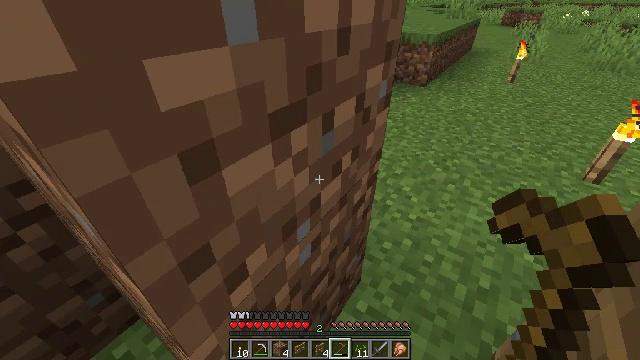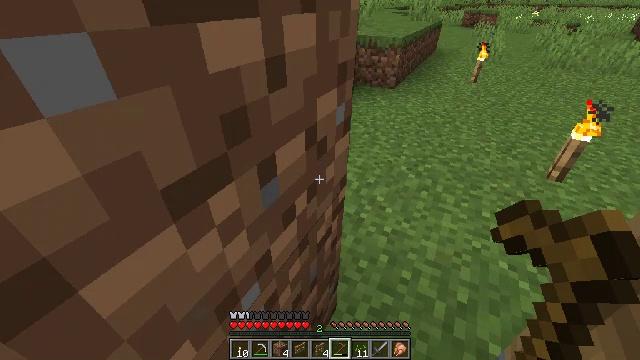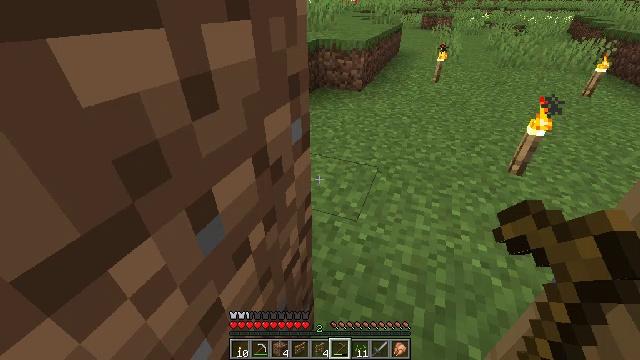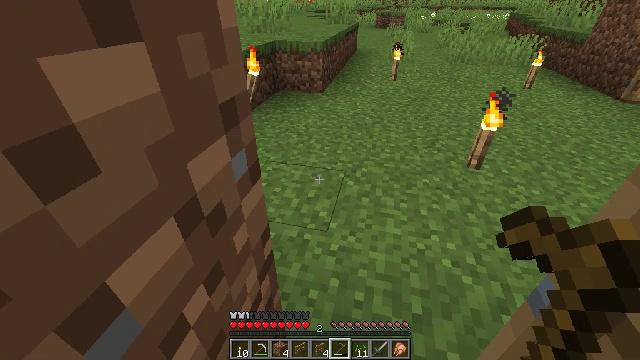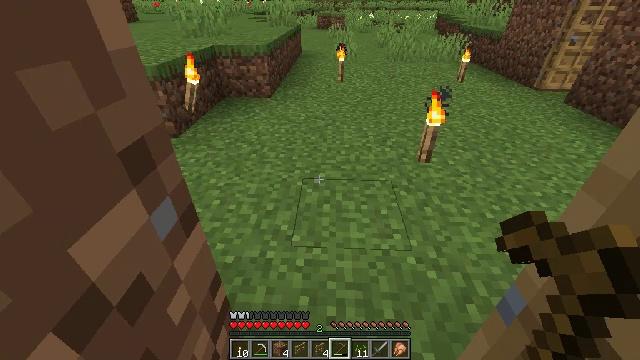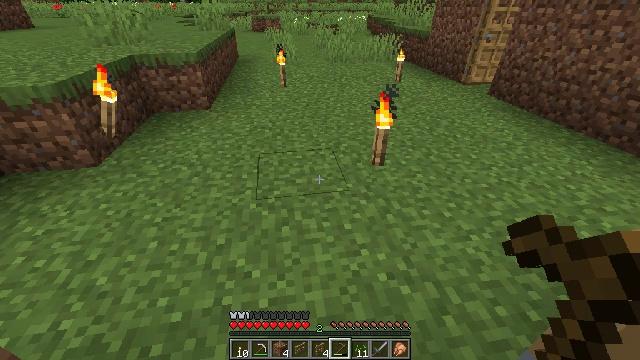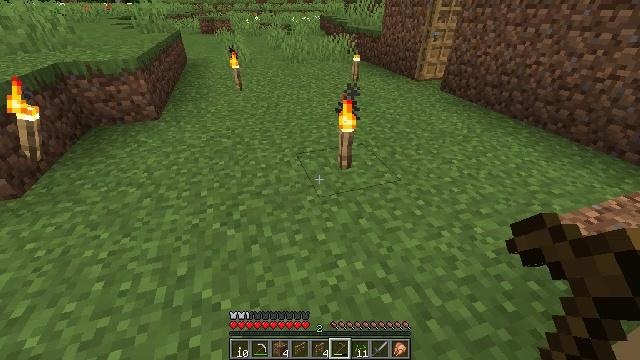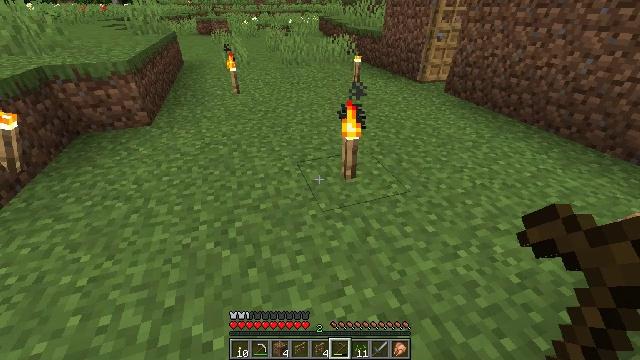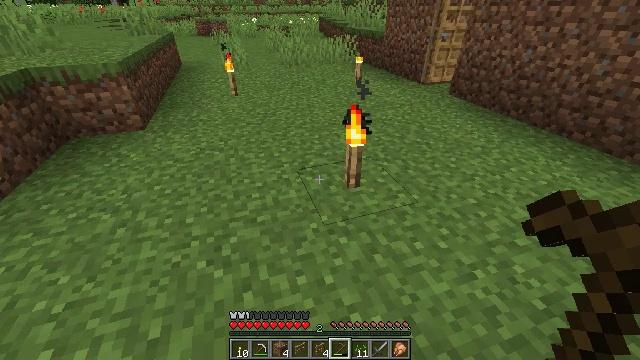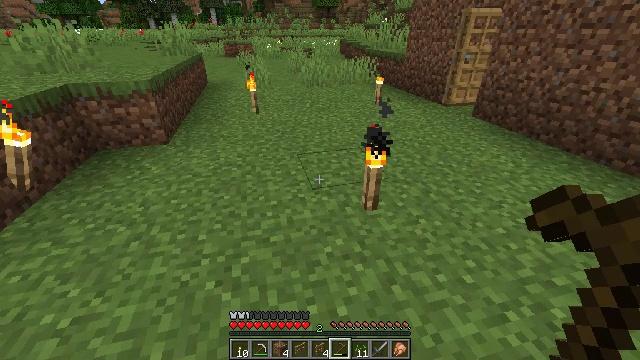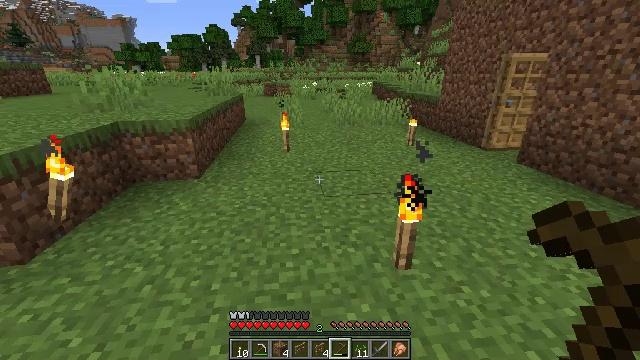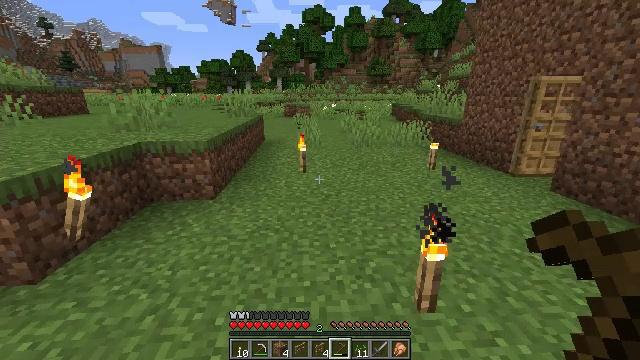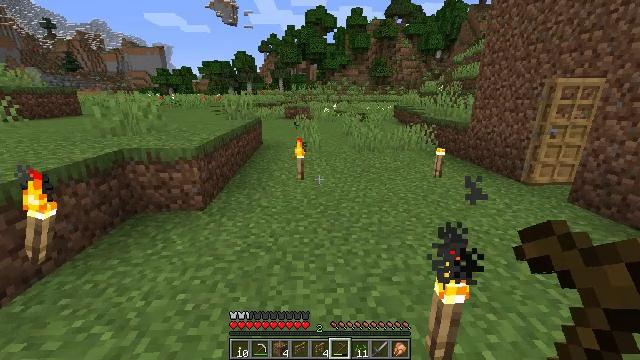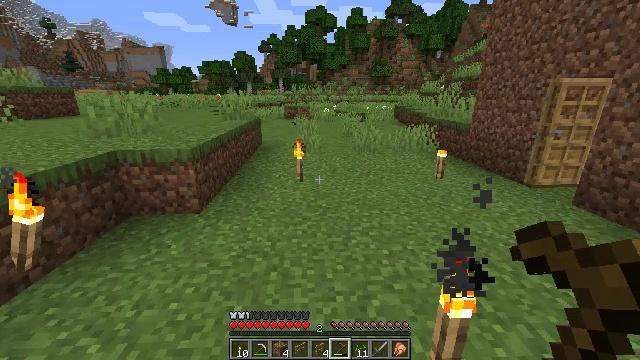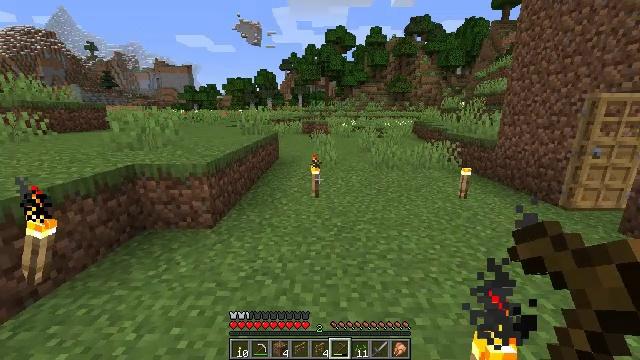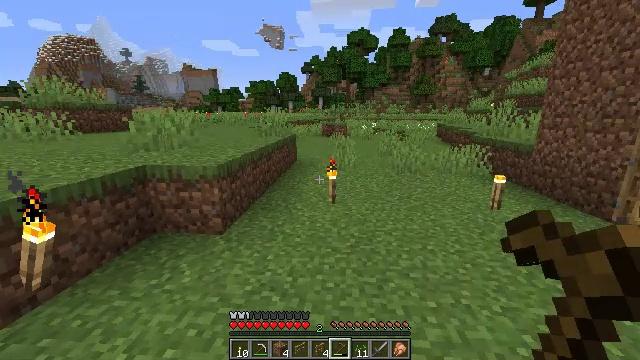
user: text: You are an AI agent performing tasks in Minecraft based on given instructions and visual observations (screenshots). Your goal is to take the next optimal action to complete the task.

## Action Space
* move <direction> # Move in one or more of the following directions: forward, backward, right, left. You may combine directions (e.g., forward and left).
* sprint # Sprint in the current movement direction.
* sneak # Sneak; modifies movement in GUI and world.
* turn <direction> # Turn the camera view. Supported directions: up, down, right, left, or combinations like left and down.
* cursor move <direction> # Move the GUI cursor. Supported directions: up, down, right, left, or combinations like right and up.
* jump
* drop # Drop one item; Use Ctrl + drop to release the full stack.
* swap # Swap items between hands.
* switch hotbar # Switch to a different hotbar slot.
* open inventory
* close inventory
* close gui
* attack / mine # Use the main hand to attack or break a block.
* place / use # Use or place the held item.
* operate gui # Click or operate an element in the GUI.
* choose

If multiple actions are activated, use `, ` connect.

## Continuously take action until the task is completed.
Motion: motion action
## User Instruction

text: Harvest carrots from the farmland.
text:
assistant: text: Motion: move forward, turn right
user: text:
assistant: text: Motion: turn right
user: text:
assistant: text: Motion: move forward, turn right
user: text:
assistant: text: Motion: move forward, turn right
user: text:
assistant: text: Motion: move forward, turn right
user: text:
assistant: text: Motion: move forward, turn right
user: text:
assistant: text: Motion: move forward
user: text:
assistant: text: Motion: move forward
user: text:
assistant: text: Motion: move forward, turn left and up
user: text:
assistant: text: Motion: move forward, turn left and up
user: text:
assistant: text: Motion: move forward, turn left and up
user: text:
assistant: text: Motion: move forward
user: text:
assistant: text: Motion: move forward
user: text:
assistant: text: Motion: move forward, turn left and up
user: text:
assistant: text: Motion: move forward, turn left
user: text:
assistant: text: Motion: move forward, turn left
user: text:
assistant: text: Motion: move forward, turn left
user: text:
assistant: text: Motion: move forward, turn left
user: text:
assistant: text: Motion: move forward, turn left and down
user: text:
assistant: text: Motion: move forward, turn left
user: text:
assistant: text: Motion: move forward, turn left
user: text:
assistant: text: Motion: move forward
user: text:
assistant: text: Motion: move forward
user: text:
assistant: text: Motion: move forward
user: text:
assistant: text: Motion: move forward
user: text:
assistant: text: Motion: move forward
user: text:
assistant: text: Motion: move forward
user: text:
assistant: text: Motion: move forward, jump
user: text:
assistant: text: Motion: move forward, jump
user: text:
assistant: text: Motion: move forward